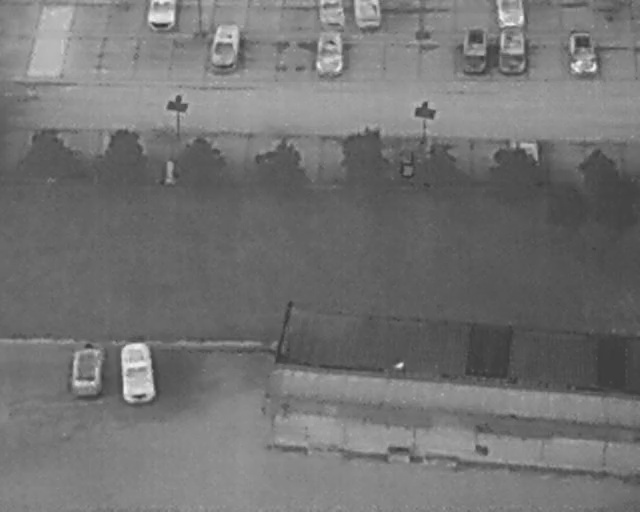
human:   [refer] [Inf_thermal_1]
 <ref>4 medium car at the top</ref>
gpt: <box>[[30, 6, 39, 12, 9], [47, 7, 54, 13, 3], [49, 0, 53, 5, 2], [55, 0, 59, 5, 2]]</box>

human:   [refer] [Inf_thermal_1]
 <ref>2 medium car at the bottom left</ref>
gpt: <box>[[9, 69, 17, 75, 2], [16, 69, 26, 76, 175]]</box>

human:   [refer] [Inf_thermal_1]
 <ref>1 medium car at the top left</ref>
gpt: <box>[[22, 0, 27, 6, 2]]</box>

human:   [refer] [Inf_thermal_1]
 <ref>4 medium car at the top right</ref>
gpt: <box>[[77, 0, 81, 5, 2], [70, 7, 77, 12, 1], [76, 7, 83, 12, 1], [87, 7, 94, 12, 178]]</box>